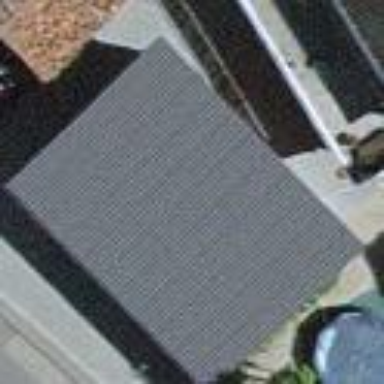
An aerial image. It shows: View of roof of building.